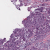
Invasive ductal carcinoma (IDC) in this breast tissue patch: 1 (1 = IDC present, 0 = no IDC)